Interaction volume radius: 5 \u00c5
Interaction volume height: 15 \u00c5
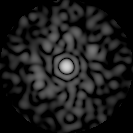
Disorder parameter: 0.8292